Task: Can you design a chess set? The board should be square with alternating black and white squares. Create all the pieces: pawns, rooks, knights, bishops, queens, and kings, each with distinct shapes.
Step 1778:
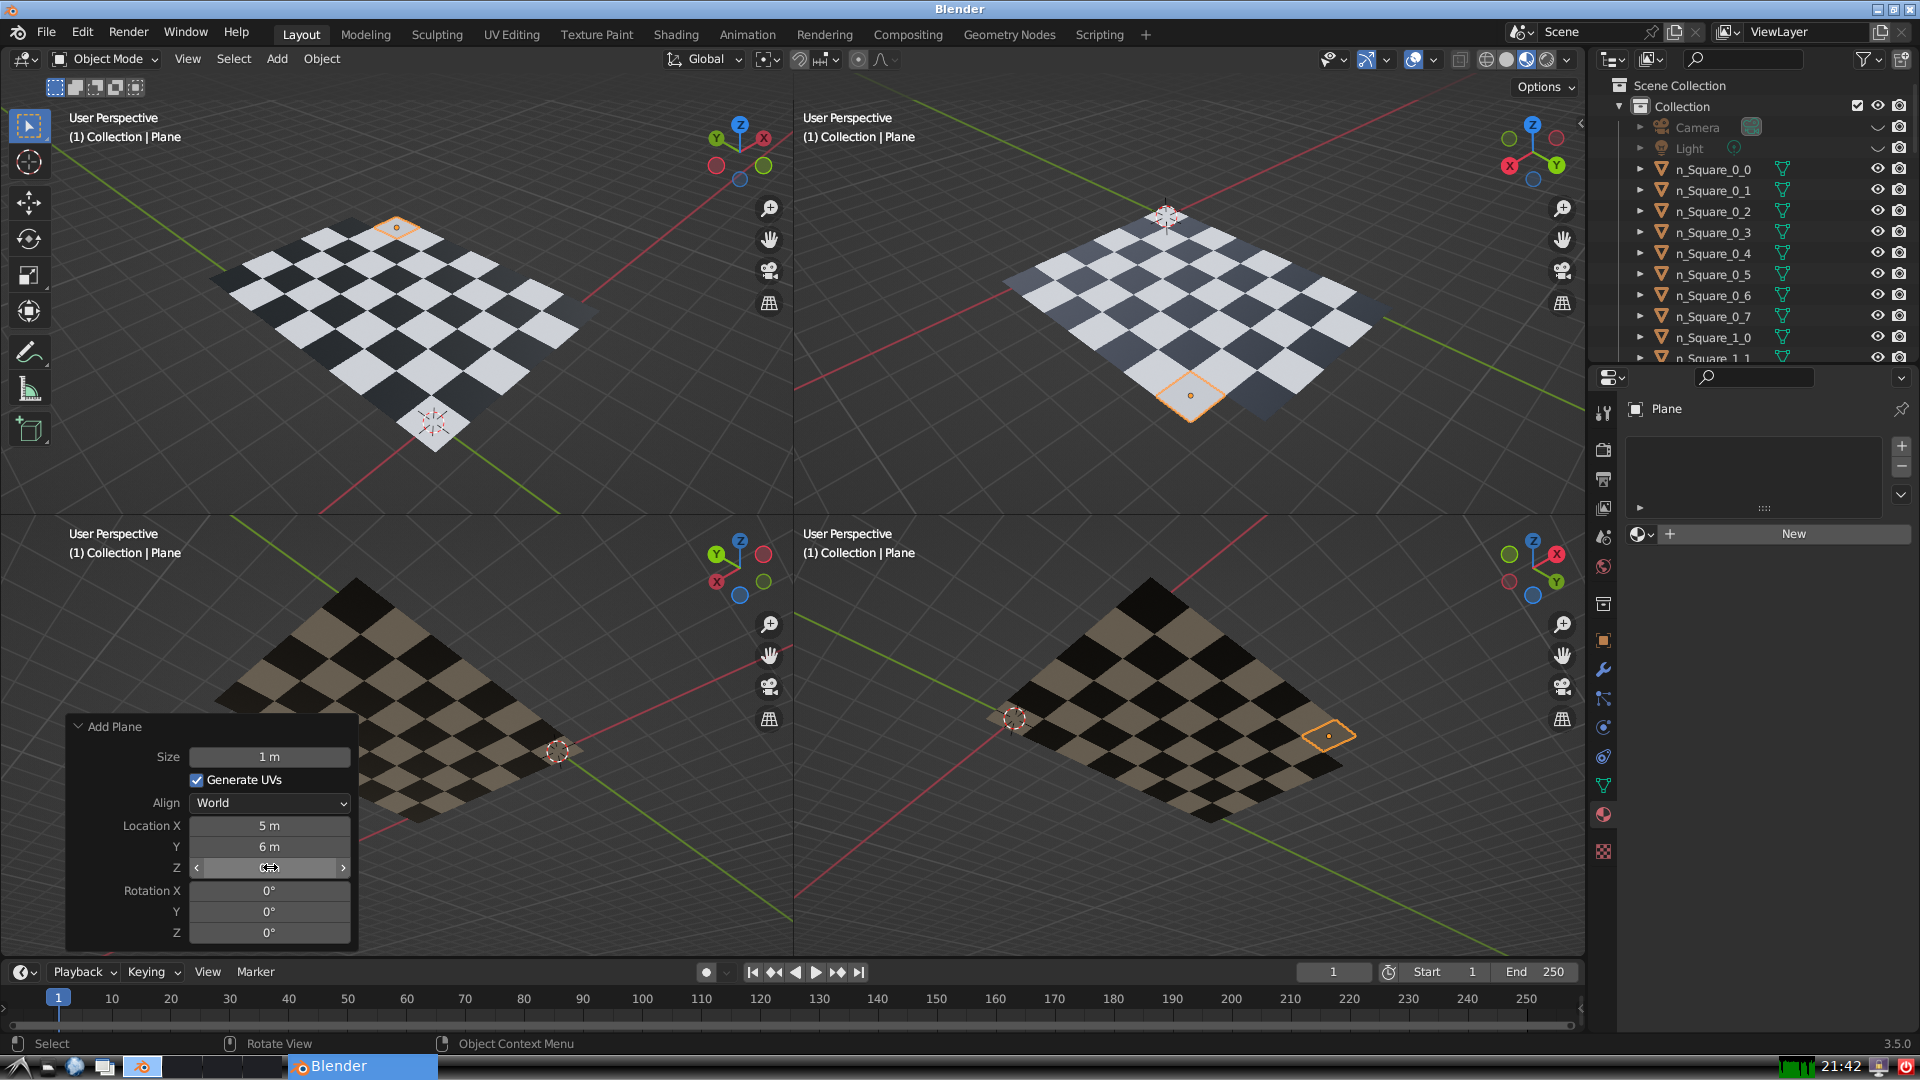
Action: {"mouse_move": [960, 540]}